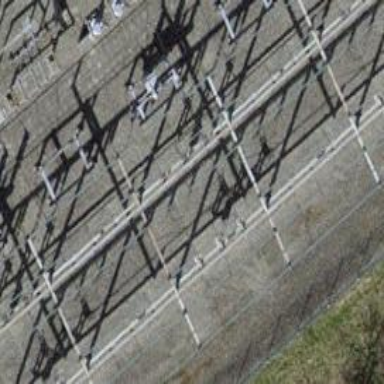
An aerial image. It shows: Power line with 3 cables. The line type is busbar.